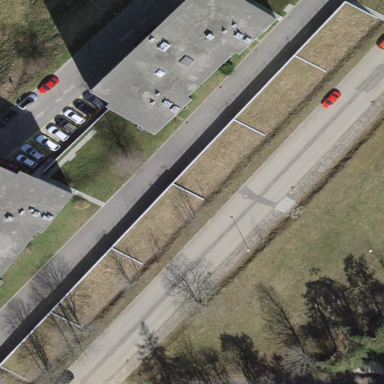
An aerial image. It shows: Group of garages.